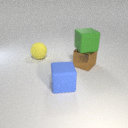
large blue rubber cube to the right of large yellow rubber sphere